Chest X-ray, AP view. Patient: 25 years old, sex M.
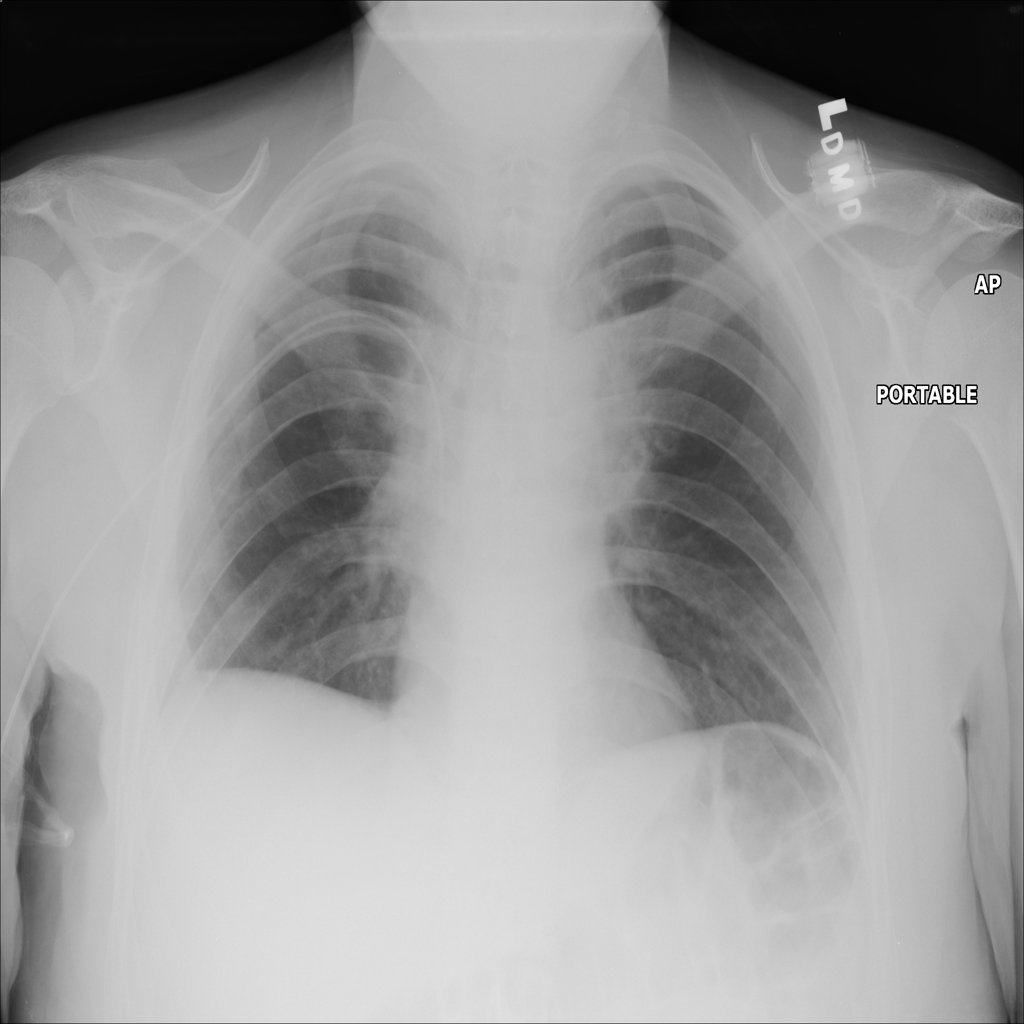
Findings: No Finding